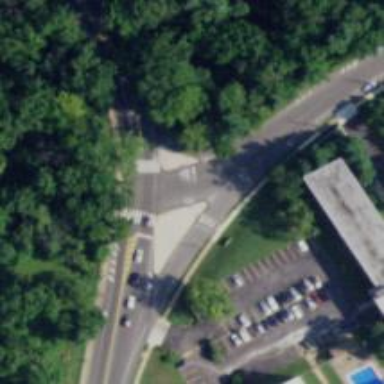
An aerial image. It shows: Marked crossing on footway.